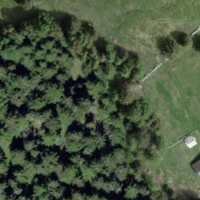
EUNIS habitat code: 43
Species observed at this site:
Turdus torquatus